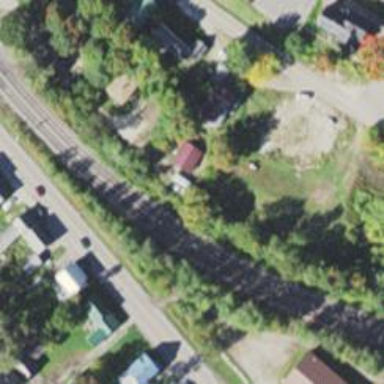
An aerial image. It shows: Railway siding for service.